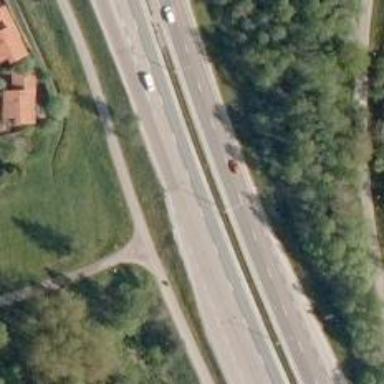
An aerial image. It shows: Asphalt road designated as trunk highway.